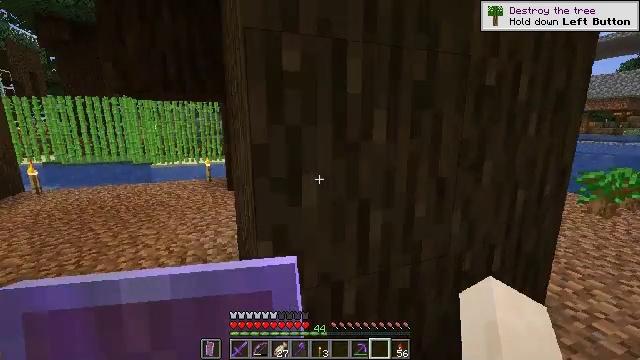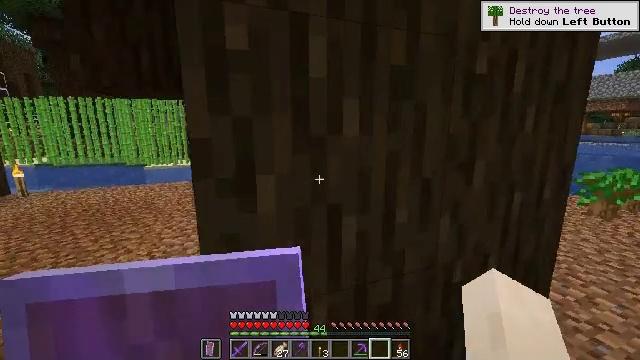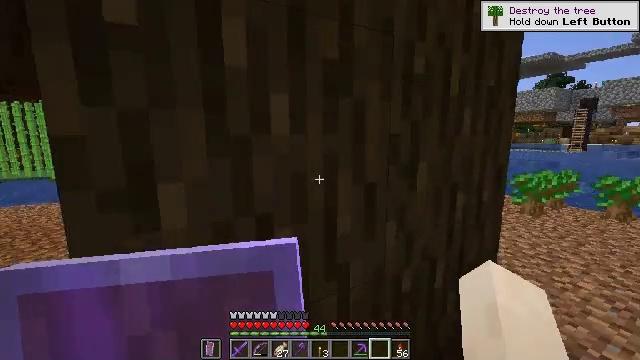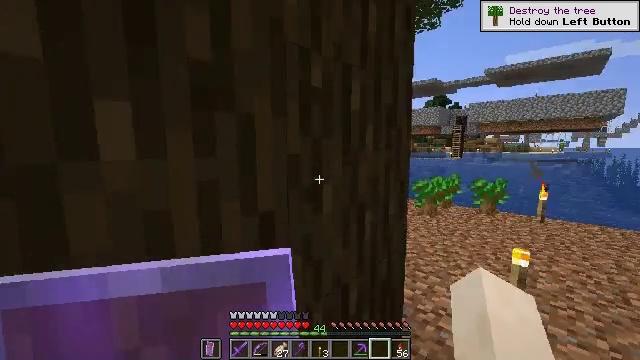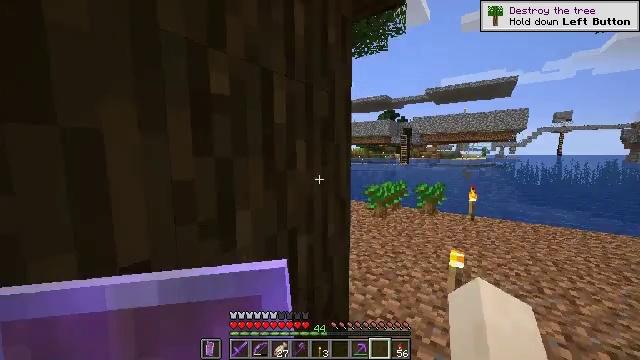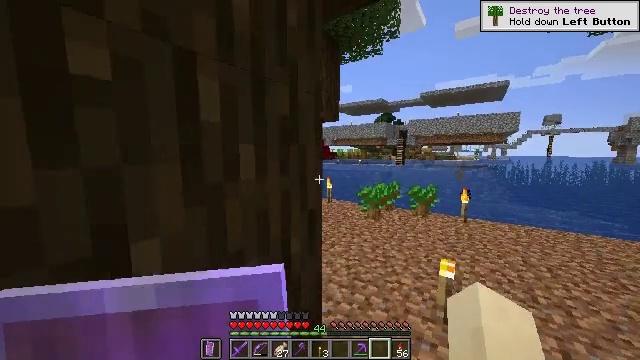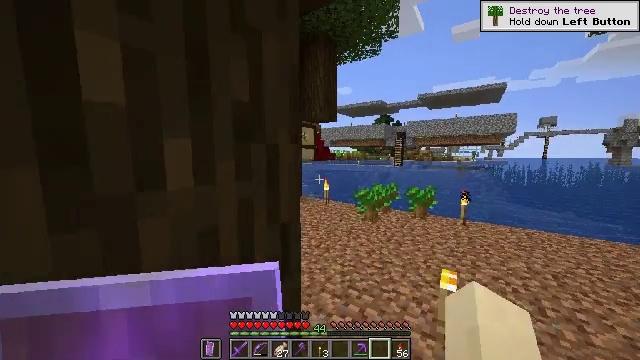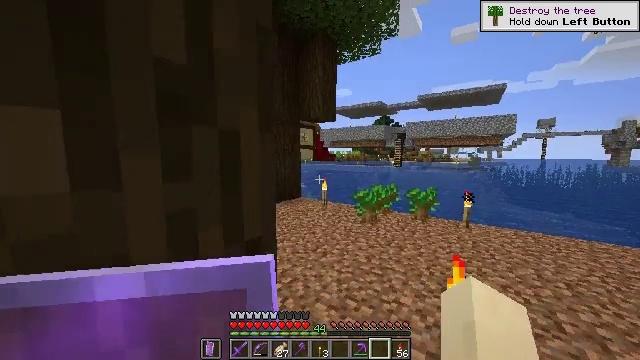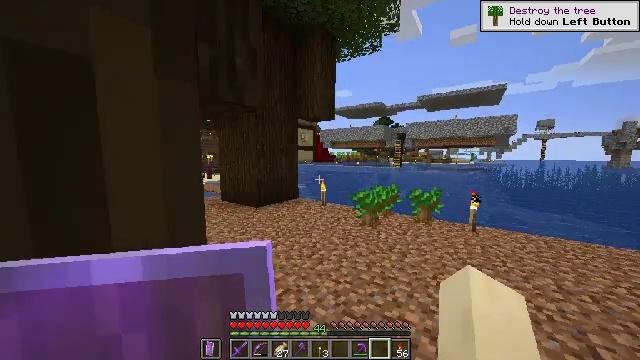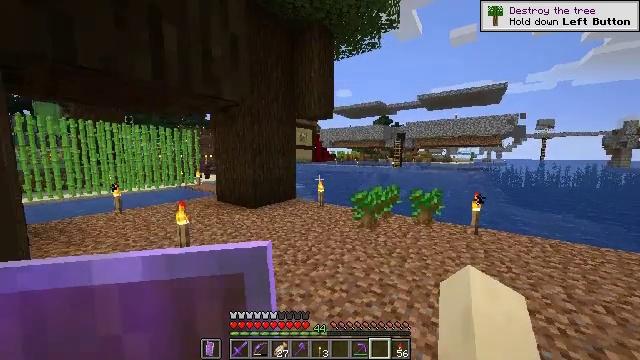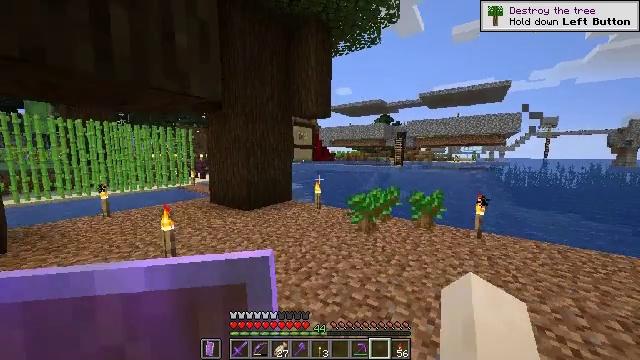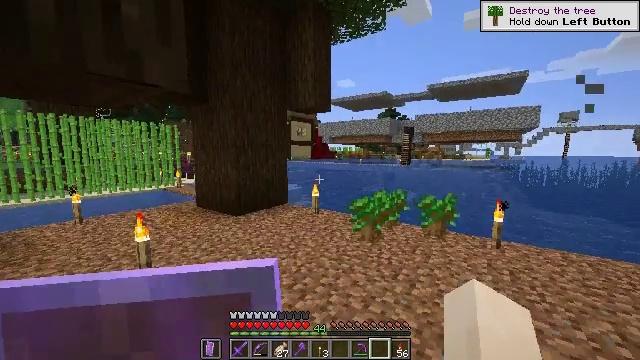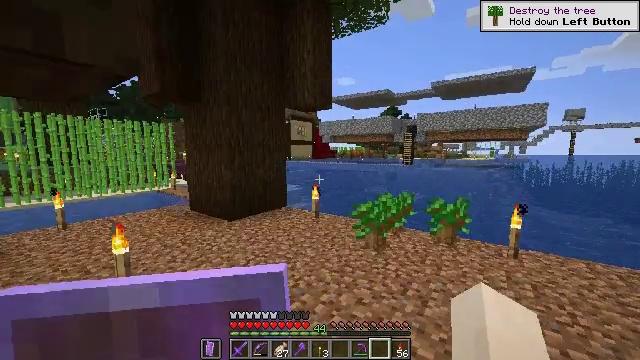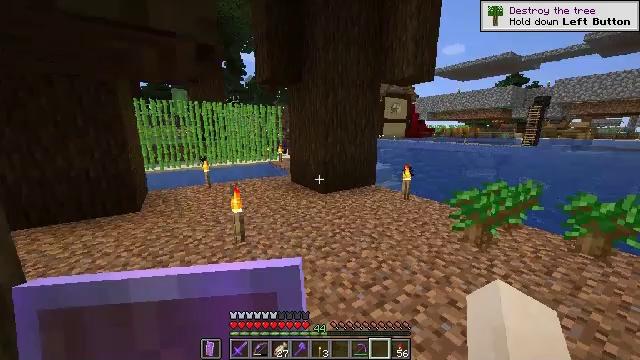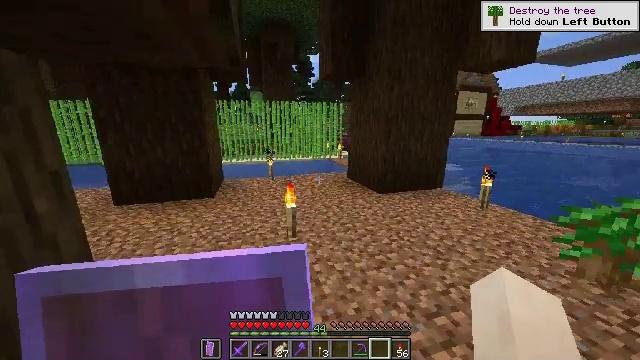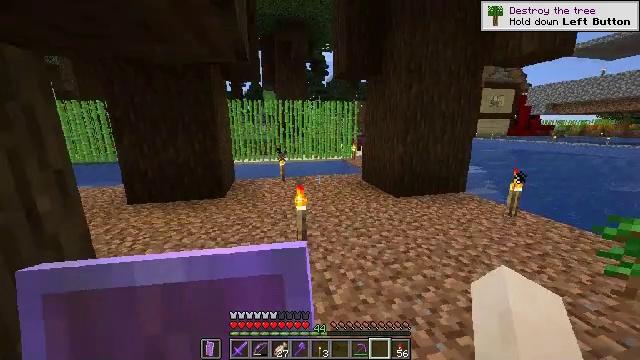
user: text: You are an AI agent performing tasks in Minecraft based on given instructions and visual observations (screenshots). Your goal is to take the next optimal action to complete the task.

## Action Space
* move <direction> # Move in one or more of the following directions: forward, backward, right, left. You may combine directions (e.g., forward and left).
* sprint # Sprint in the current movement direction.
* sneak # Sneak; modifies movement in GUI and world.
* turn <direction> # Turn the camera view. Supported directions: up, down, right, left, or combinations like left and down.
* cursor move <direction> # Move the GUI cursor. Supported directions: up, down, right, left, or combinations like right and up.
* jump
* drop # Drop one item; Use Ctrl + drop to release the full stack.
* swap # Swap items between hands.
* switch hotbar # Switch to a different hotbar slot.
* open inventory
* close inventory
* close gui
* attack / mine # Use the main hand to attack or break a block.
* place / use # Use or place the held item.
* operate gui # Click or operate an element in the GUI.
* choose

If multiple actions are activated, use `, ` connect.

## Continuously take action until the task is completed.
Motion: motion action
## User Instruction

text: Dig up the bone block in the desert or swamp biome.
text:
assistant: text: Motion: move forward and move right
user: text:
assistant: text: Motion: move forward and move right, sprint, turn right and up
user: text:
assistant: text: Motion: move forward and move right, sprint, turn right and up
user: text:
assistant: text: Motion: move forward and move right, sprint, turn right and up
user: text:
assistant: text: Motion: move forward, sprint
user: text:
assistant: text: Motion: move forward, sprint
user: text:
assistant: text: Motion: move forward, sprint
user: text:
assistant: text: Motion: move forward, sprint
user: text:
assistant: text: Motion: move forward, sprint
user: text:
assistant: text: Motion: move forward, sprint
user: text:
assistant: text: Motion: move forward, sprint
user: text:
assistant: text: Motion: move forward, sprint
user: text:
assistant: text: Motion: move forward, sprint, turn left and down
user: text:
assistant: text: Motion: move forward, sprint, turn left and down
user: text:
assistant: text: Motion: move forward, turn left
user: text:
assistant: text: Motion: move forward
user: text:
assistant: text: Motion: move forward
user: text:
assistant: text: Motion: move forward
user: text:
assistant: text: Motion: no_op
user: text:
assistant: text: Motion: no_op
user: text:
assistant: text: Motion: no_op
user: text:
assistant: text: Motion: no_op
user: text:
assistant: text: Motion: no_op
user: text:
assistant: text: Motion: no_op
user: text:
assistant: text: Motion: no_op
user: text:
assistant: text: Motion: no_op
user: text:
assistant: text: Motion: no_op
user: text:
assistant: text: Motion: no_op
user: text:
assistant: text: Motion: no_op
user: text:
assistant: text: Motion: no_op